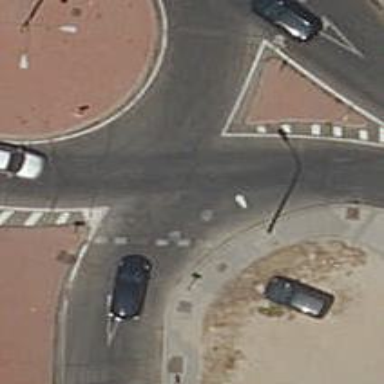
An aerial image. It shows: Tertiary road made of asphalt leading to roundabout junction.